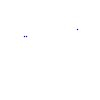
Particle: proton